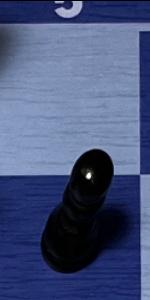
Label: Pawn_Black